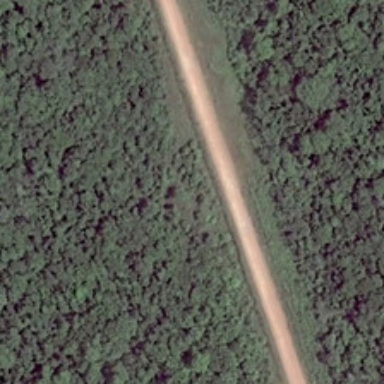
Many green trees are in two sides of a khaki road .